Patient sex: M
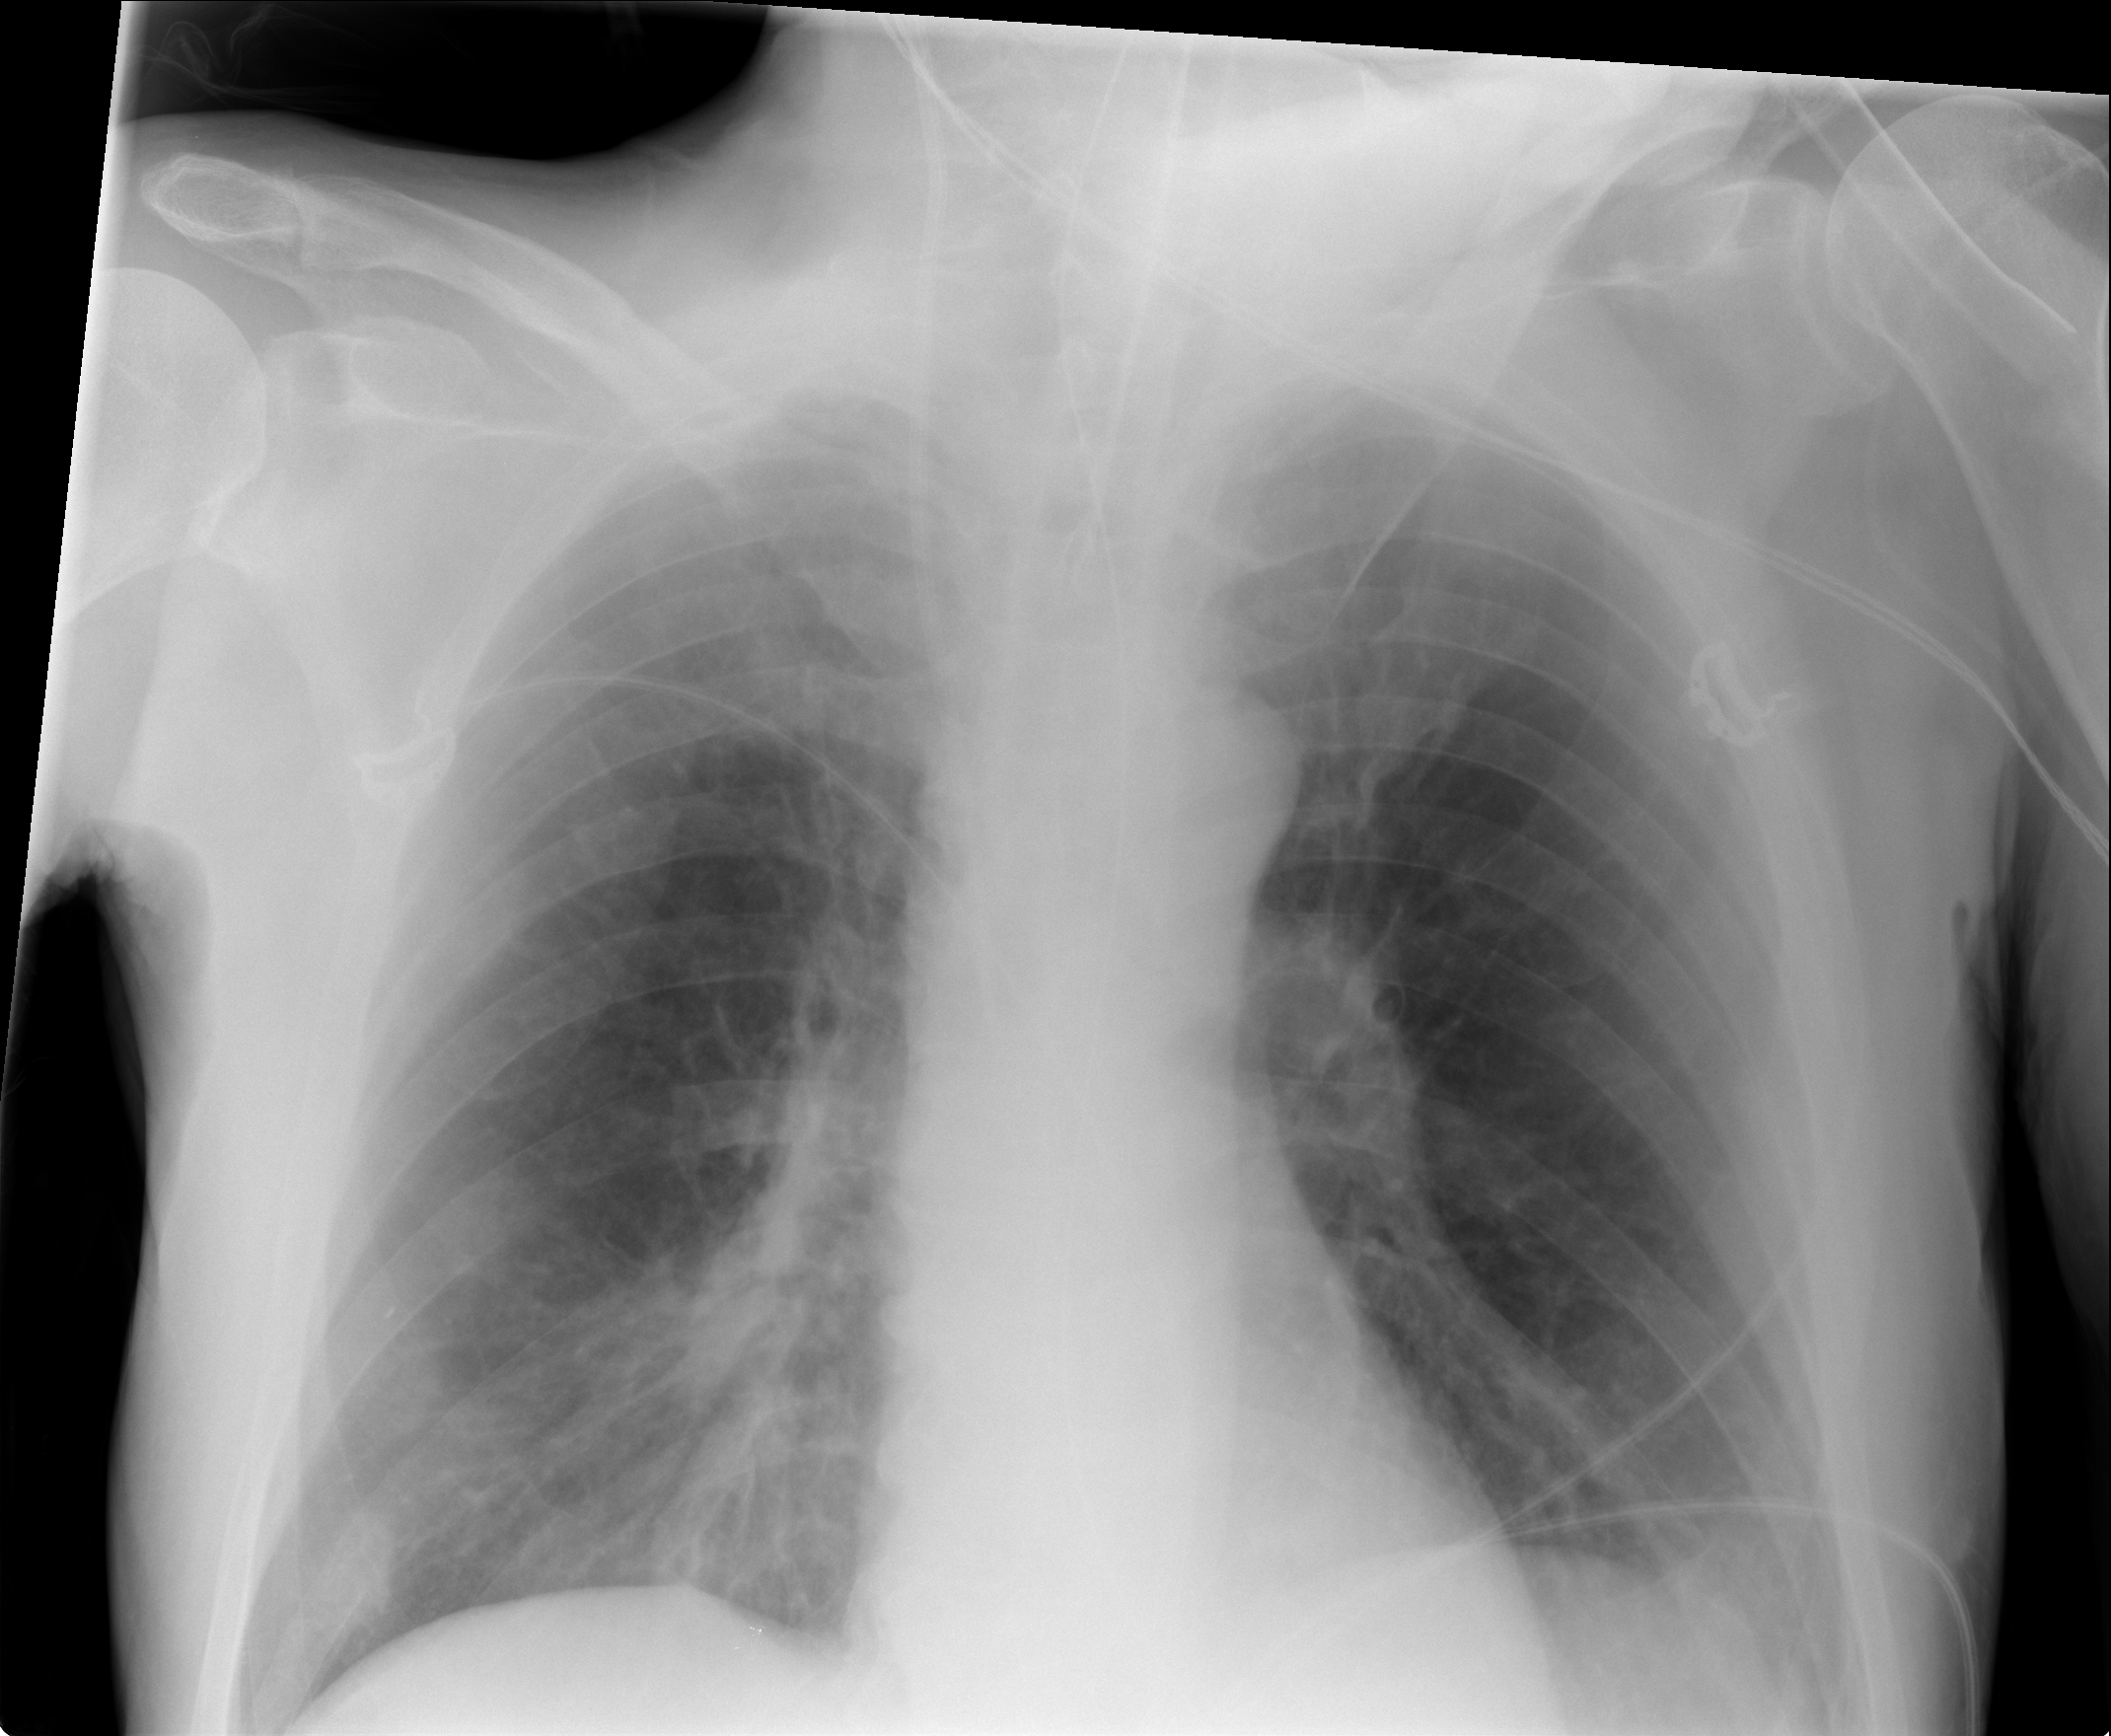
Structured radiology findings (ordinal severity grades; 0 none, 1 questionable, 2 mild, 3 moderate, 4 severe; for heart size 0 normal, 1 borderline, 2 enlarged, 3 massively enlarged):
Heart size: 0
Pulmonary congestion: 0
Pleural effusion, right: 0
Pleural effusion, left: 0
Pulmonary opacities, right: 0
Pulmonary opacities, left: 0
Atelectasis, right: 1
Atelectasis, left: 2